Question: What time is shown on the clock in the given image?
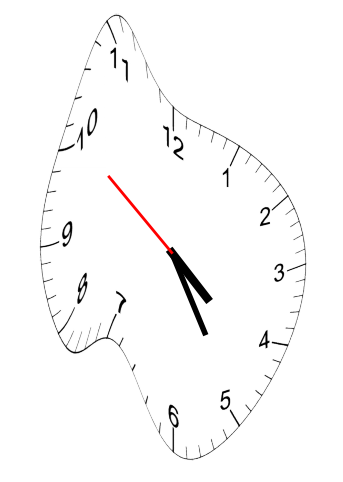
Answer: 04:24:51